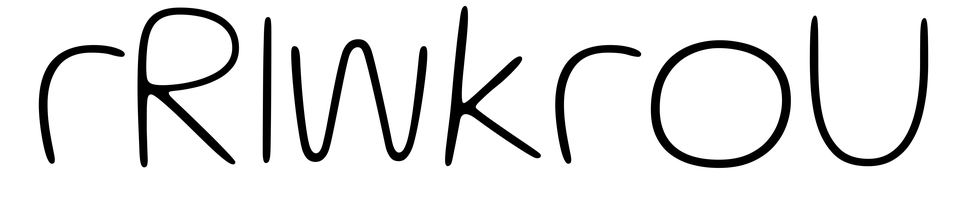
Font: Gluten_Thin